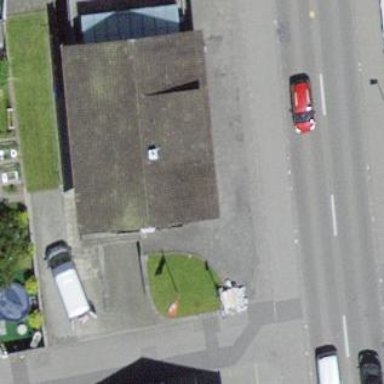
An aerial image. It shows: Building with gabled roof.